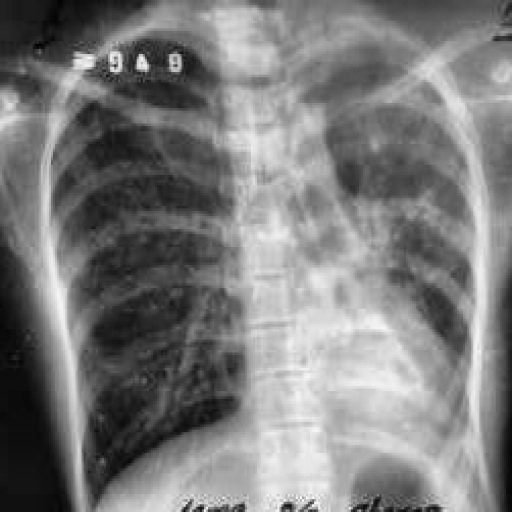
Finding: TUBERCULOSIS